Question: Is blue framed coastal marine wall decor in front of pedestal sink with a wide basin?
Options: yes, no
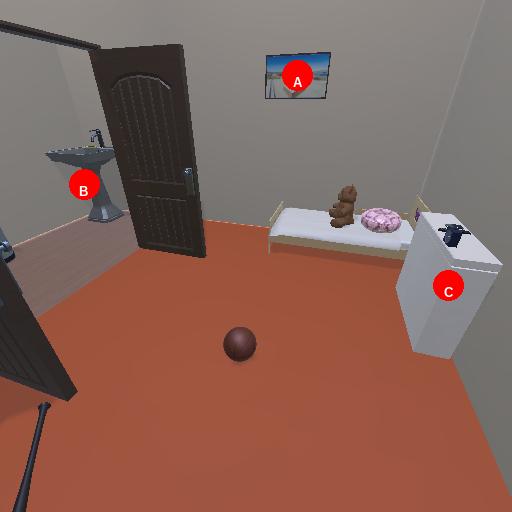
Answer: yes